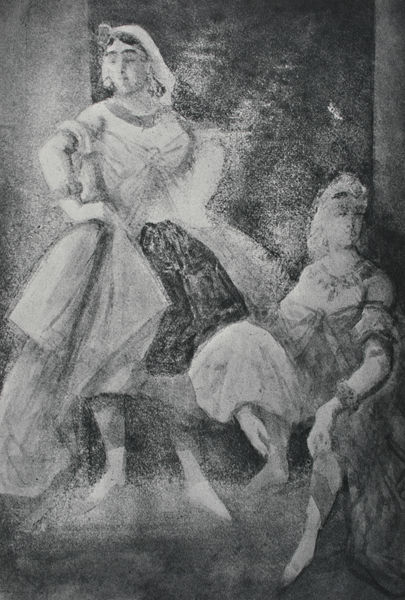
Titel: Femmes turques sur le seuil de leur maison, Türkische Frauen auf der Schwelle ihres Hauses
Künstler: Constantin Guys
Standort: Paris
Institution: Musée de Petit Palais
Schlagwörter: dunkel, fuß, kopf, schatten, weiß, frauen, grob, menschen, sitzen, ausschnitt, bewegung, degas, frau, frisur, frisuren, grau, haar, hell, kleid, kleider, köpfe, licht, pastell, schmuck, schwarz, zeichnung, schleier, haube, rock, tanz, gesichter, wand, arm, arme, falten, gesicht, kleidung, mensch, stehen, ärmel, porträt, gewand, haare, sitzend, stehend, ohrringe, paar, tanzen, tänzerin, tänzerinnen, augenbrauen, beine, kopfbedeckung, schleppe, spanien, bein, füße, holzschnitt, ruhen, ballett, röcke, schuhe, tüll, kette, figuren, treppe, falte, kopftuch, detail, verzierung, tuer, stufe, podest, halskette, unscharf, posen, orient, kohle, barfuß, schnitt, schwarzweiss, schraffur, stich, ketten, bleistift, posieren, kohlezeichnung, dekoletee, armband, armbänder, armreif, harem, verschwommen, hubi, oberteil, kopftücher, kupferstich, tänzer, zeichung, überschneidung, zeichnunh, spanierin, halsketten, tan, oberteile, kleidert, ücher, selbstbewußt, radur